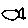
Label: fish